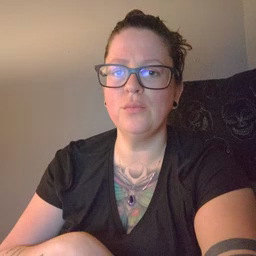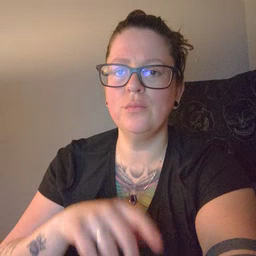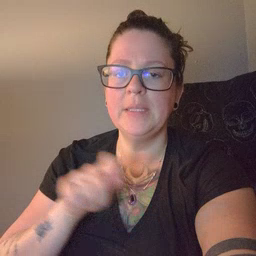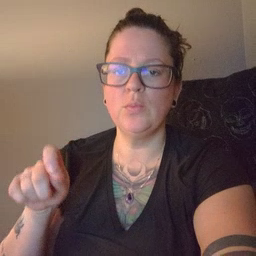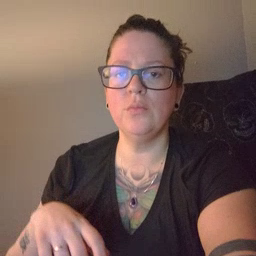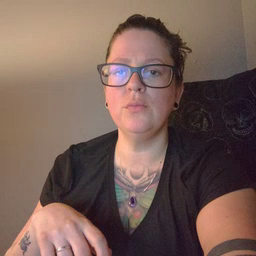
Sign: pencil